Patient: sex M, age 66
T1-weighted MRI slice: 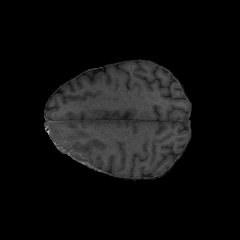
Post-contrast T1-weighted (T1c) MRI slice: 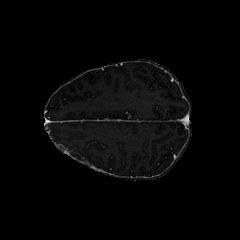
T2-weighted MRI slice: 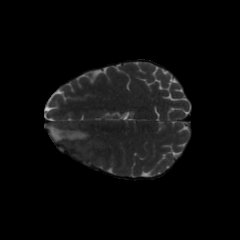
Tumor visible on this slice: yes
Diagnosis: Glioblastoma, IDH-wildtype
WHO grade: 4